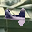
Label: 4